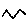
Label: zigzag